Question: I have my own version of html infoWindow and would like the native one to be blank so I can just display my own infoWindow, any idea how i could do this?
My infoWindow exists as html and i just pull it in as a Node and pass it to the marker currently.
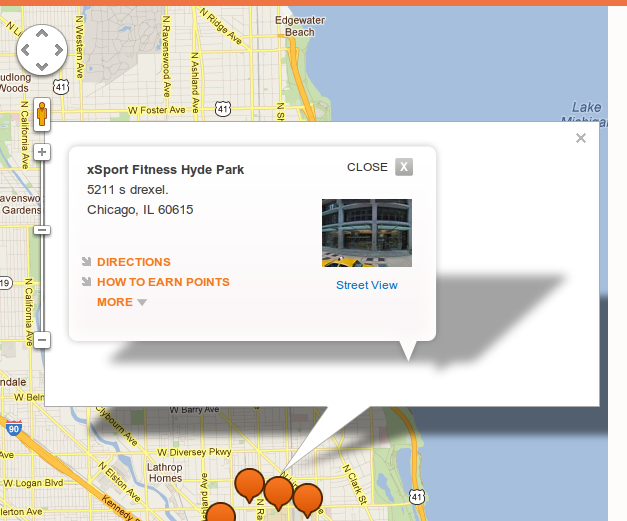
Answer: I'm assuming it's OK if there's no blank info window behind yours.
Adding a Marker doesn't cause an infowindow to be created, you have to add one through the click event on the marker. An example is here:
<URL>
The usual way to add a marker is to add it through the listener:
'''
google.maps.event.addListener(marker, 'click', function() {
infowindow.open(map,marker);
});
'''
However, it seems like what you want instead is this:
'''
google.maps.event.addListener(marker, 'click', function() {
mycustominfowindow.open(map,marker);
});
'''